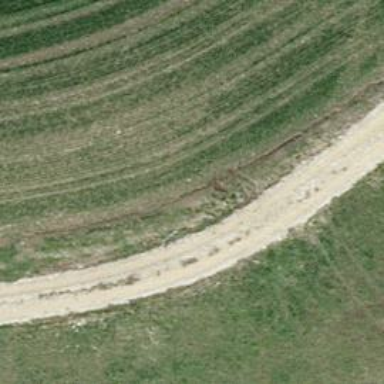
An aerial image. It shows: Track with grade2 tracktype.